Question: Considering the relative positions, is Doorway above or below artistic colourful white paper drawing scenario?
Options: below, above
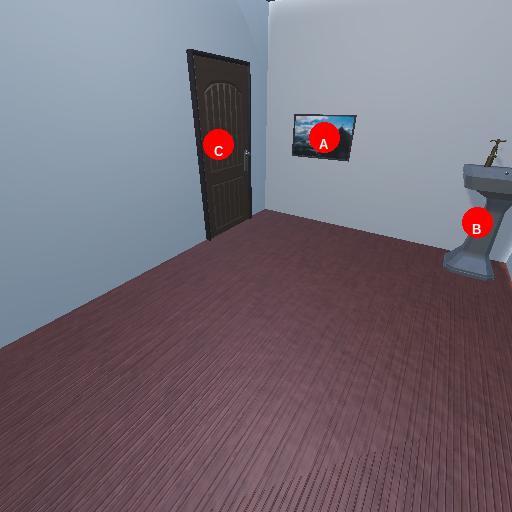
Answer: below